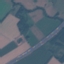
Label: Highway